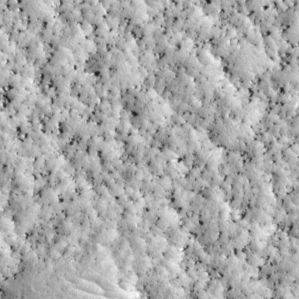
Label: non_frost